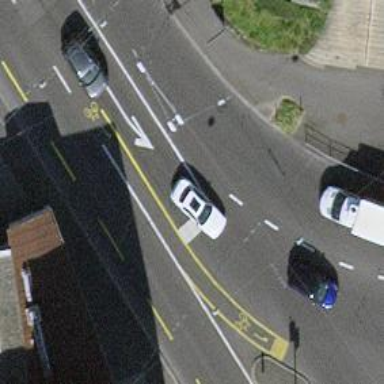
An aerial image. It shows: Road with traffic signals.